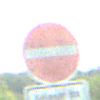
Verkehrszeichen: VerbotDerEinfahrt
Zusatzzeichen unten: SonstigeFahrzeugePersonengruppenFrei3
Umgebung: Outdoor, Nature
Tageszeit: MorningAfternoon
Wetter: PartlyCloudy
Licht: Natural
Jahreszeit: NotSpecified
Kontrast: HighContrast